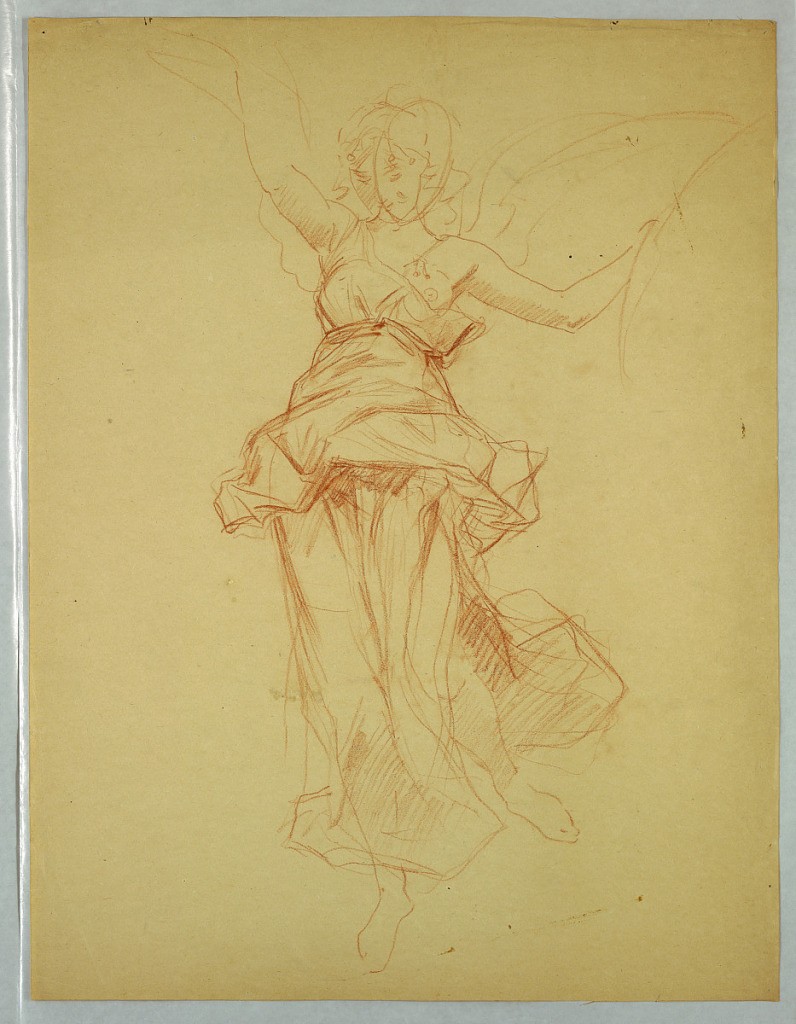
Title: Study of a Female Figure (Victory)
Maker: Raimundo de Madrazo, Spanish, 1841–1920
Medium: Red chalk on paper
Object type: Drawing
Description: Study of Victory crowning Christopher Columbus. Made for the painting The Return of Christopher Columbus to the Spanish Court, currently owned by the Italian Charities of America.